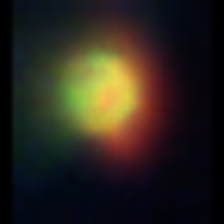
Taxon: NanoPlankton
Group: Other